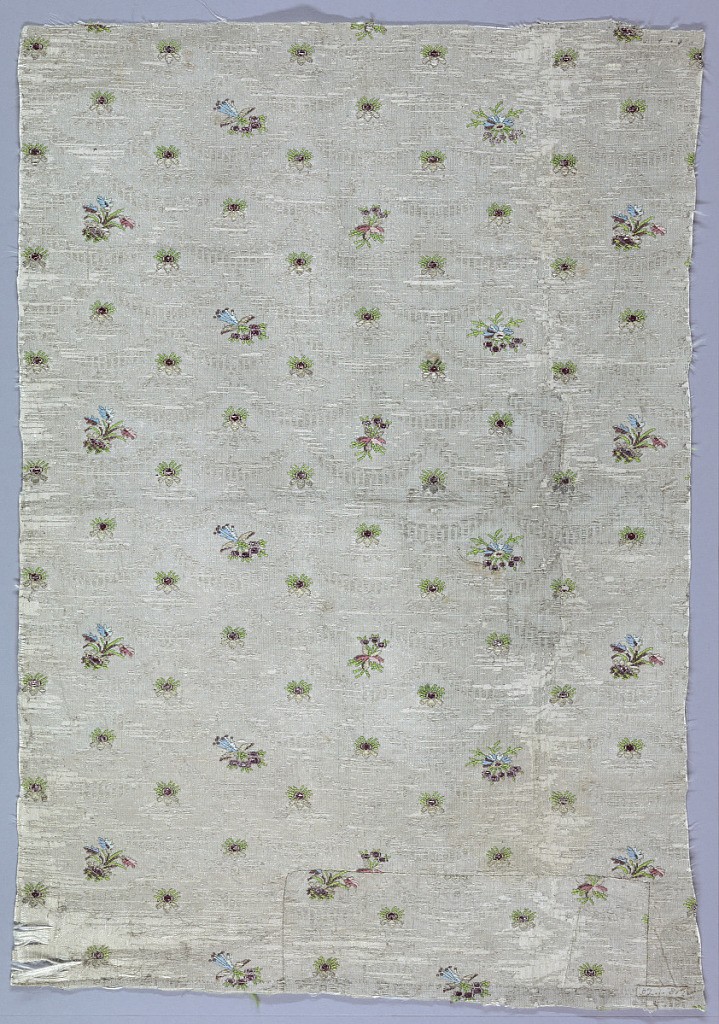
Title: Fragment
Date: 18th century
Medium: silk, metallic Technique: plain weave patterned by supplementary weft floats and discontinuous supplementary weft floats
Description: Detached floral motifs on silver ground.